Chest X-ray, PA view. Patient: 65 years old, sex M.
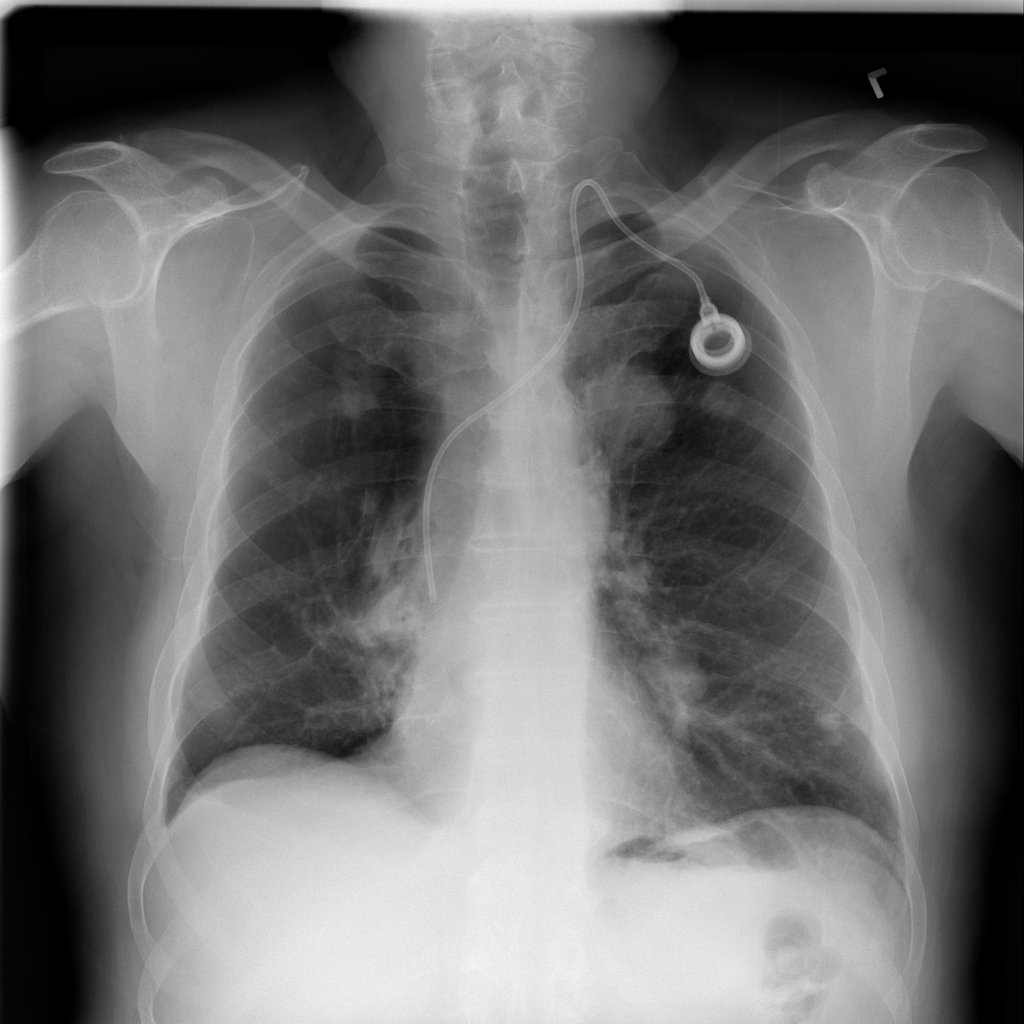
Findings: Mass, Nodule, Pneumothorax